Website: bh-photo
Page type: cross-sells
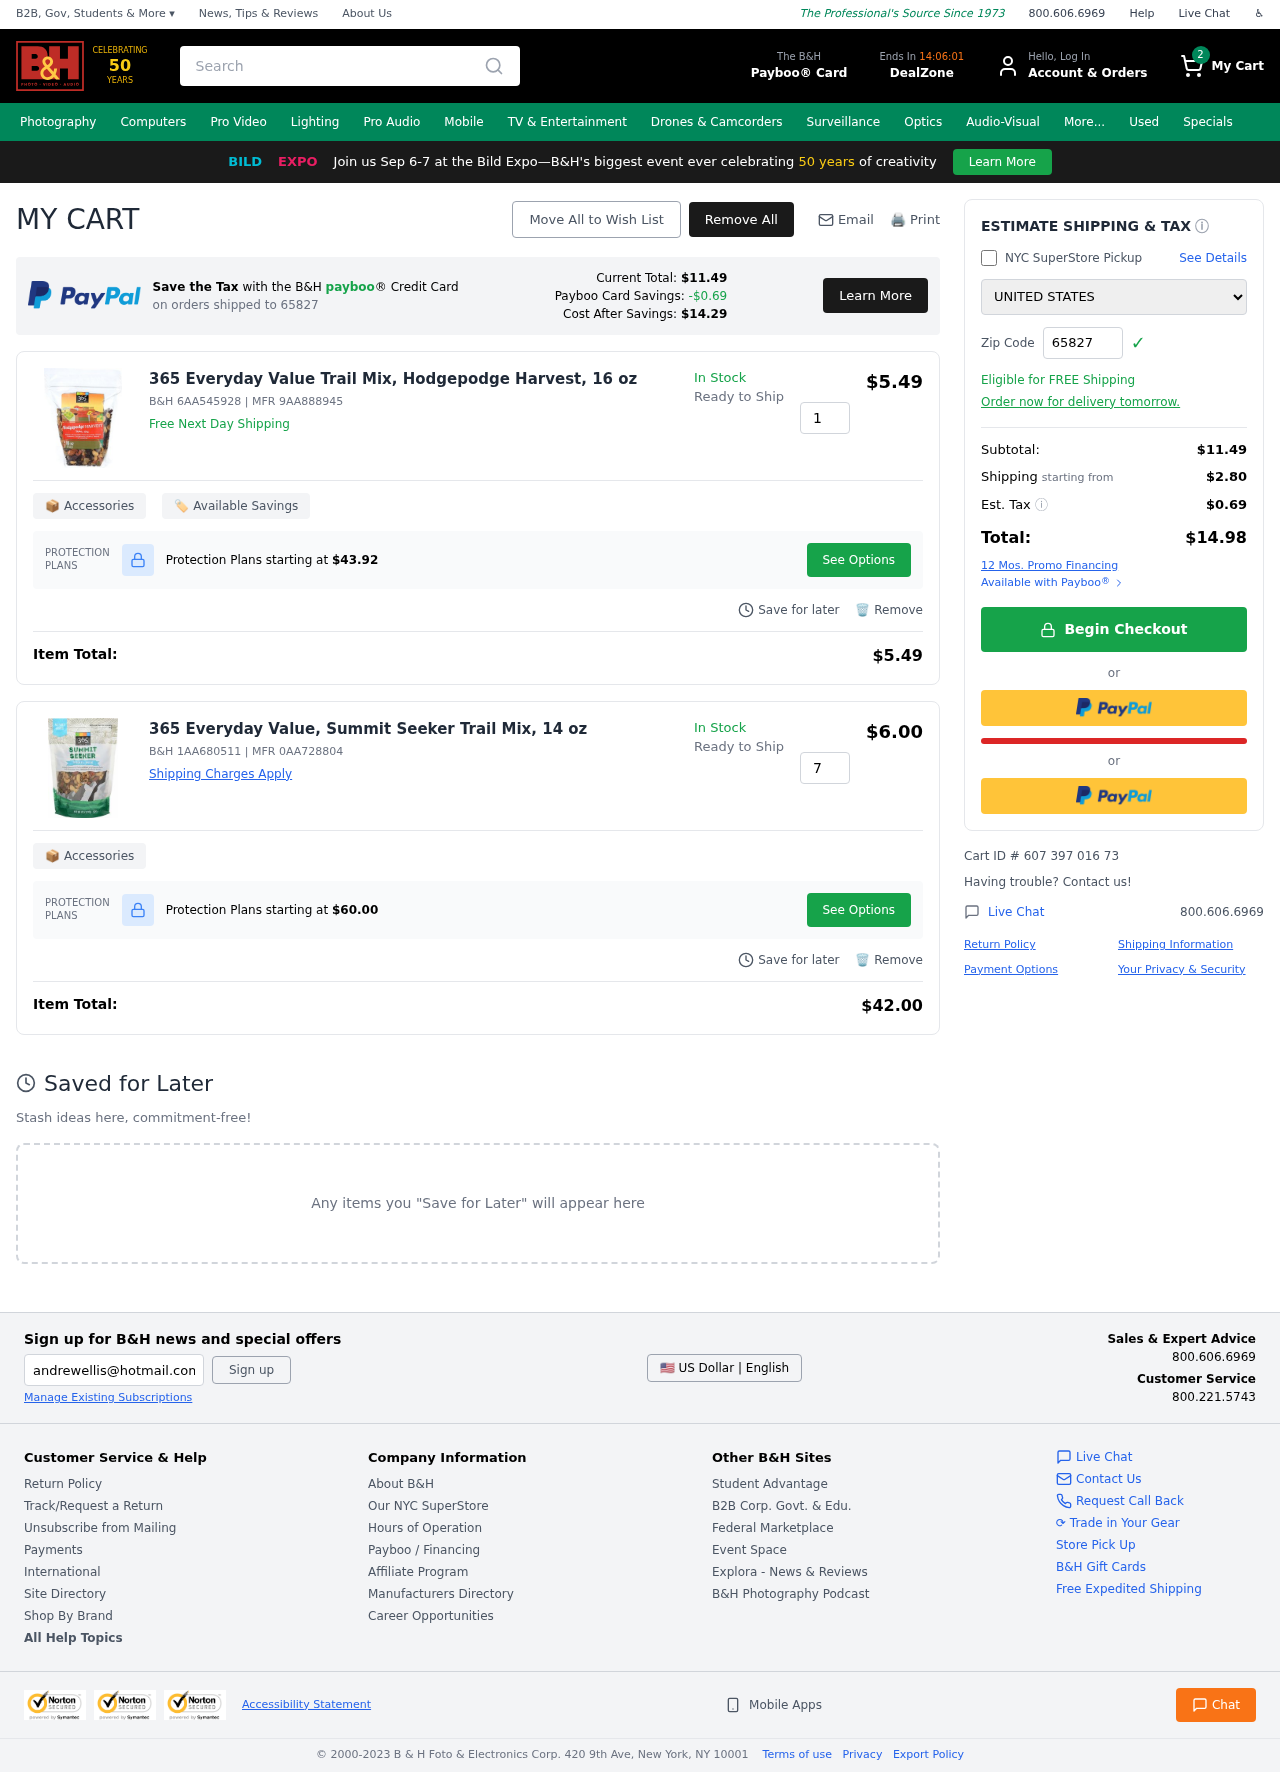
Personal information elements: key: PII_COUNTRY
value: United States
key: PII_POSTCODE
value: on orders shipped to 65827
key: PII_POSTCODE2
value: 65827
Product elements: key: PRODUCT1_NAME
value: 365 Everyday Value Trail Mix, Hodgepodge Harvest, 16 oz
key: PRODUCT1_PRICE
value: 5.49
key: PRODUCT1_QUANTITY
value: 1
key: PRODUCT2_NAME
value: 365 Everyday Value, Summit Seeker Trail Mix, 14 oz
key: PRODUCT2_PRICE
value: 6
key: PRODUCT2_QUANTITY
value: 7
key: PRODUCT1_SKU
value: B&H 6AA545928
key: PRODUCT1_MFR
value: MFR 9AA888945
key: PRODUCT1_PROTECTION_PRICE
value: $43.92
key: PRODUCT1_ITEM_TOTAL
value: $5.49
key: PRODUCT2_SKU
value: B&H 1AA680511
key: PRODUCT2_MFR
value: MFR 0AA728804
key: PRODUCT2_PROTECTION_PRICE
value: $60.00
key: PRODUCT2_ITEM_TOTAL
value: $42.00
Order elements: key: ORDER_NUM_ITEMS
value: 2
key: PAYBOO_CURRENT_TOTAL
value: $11.49
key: ORDER_SUBTOTAL
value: $11.49
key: ORDER_SHIPPING_COST
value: $2.80
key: ORDER_TAX
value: $0.69
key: ORDER_TOTAL
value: $14.98
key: ORDER_ID
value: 607 397 016 73
Search elements: key: HEADER_SEARCH
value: Search
Other elements: key: PAYBOO_SAVINGS
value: -$0.69
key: PAYBOO_COST_AFTER_SAVINGS
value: $14.29